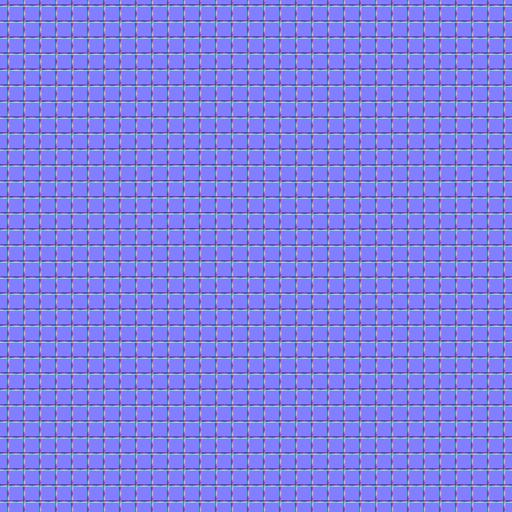
fence